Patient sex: M
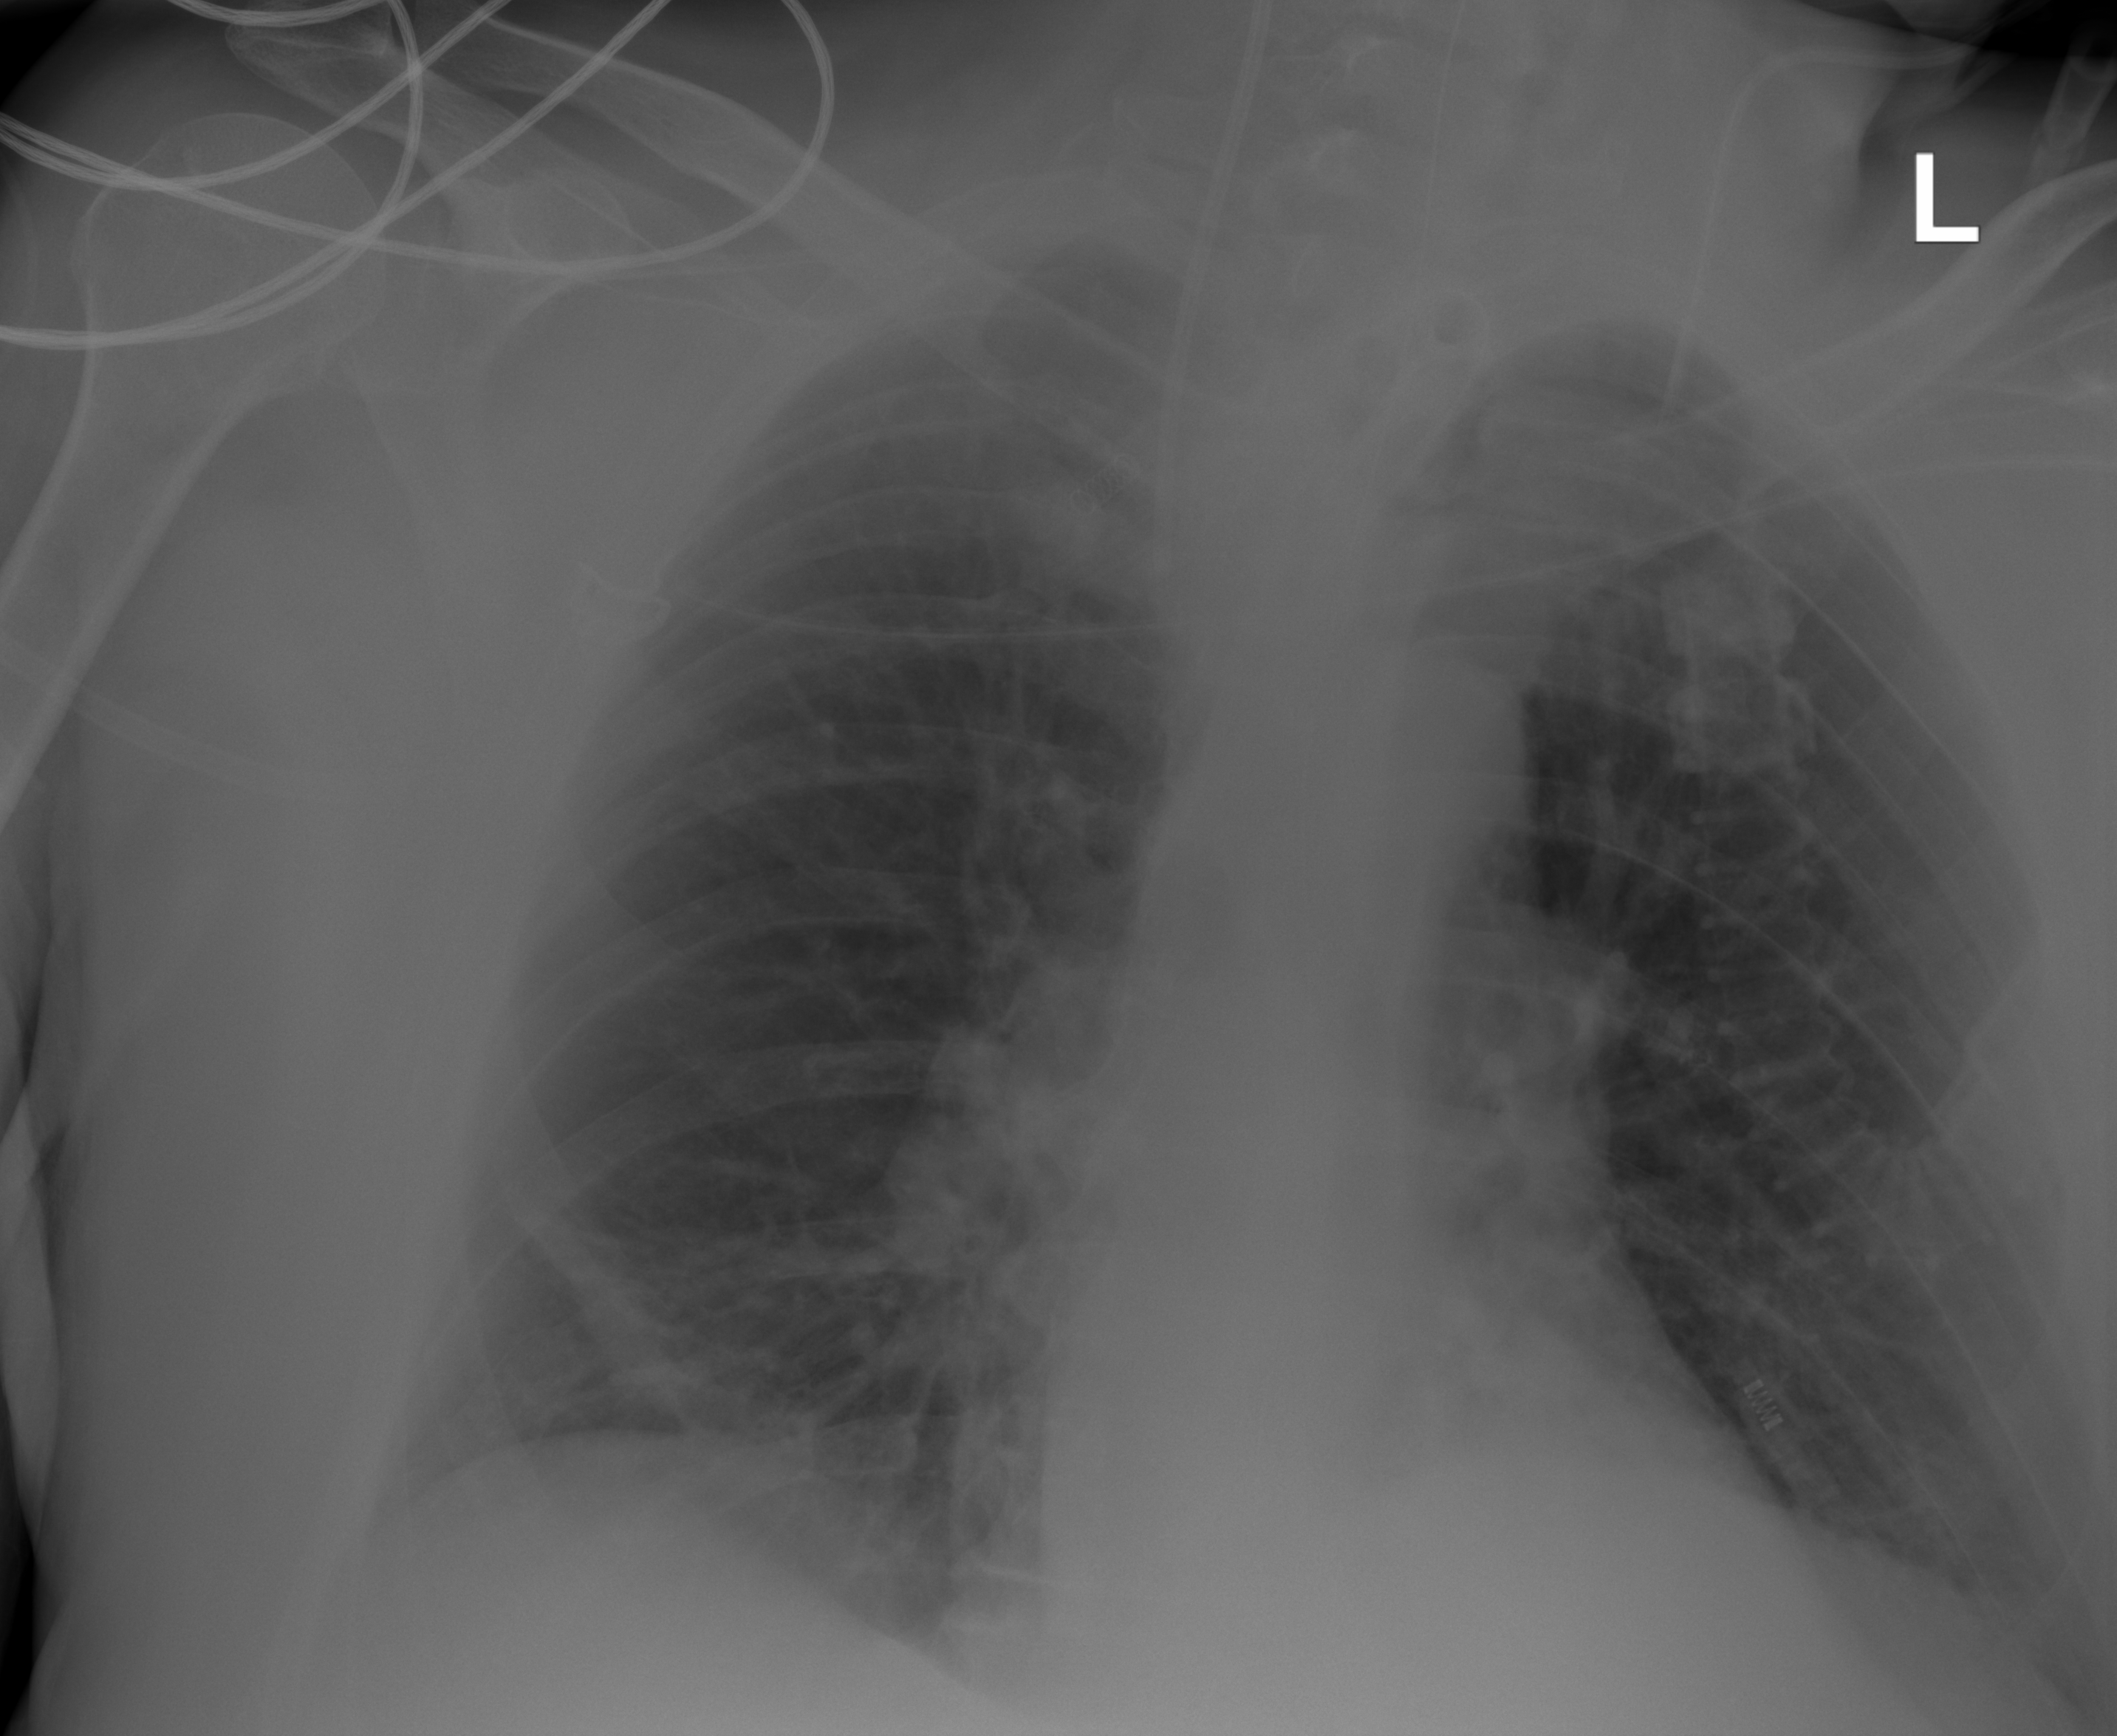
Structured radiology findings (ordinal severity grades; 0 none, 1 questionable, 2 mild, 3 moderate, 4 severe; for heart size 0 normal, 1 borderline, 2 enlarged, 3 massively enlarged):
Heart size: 0
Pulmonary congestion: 0
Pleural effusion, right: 0
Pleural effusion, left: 0
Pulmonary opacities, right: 0
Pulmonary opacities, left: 0
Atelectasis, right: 2
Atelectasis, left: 0